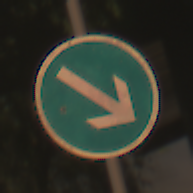
Verkehrszeichen: VorgeschriebeneVorbeifahrtRechts
Umgebung: Outdoor, Suburban
Tageszeit: SunriseSunset
Wetter: Clear
Licht: Natural
Jahreszeit: NotSpecified
Kontrast: HighContrast